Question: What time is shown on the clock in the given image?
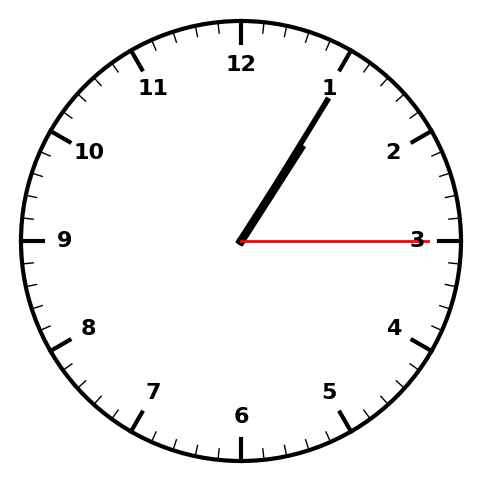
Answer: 01:05:15